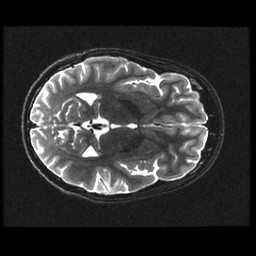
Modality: T2w
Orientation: axial
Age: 18
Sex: female
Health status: ill
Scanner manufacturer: ge
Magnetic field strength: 3 T
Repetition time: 7.5 s
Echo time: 0.1015 s